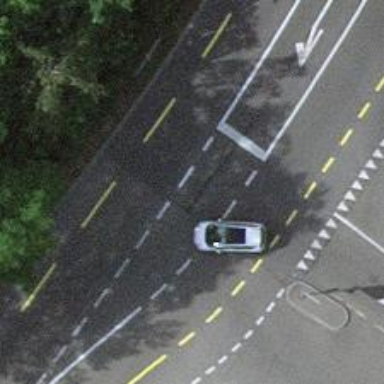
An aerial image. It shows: Primary highway with asphalt surface and lanes for cycling on both sides.